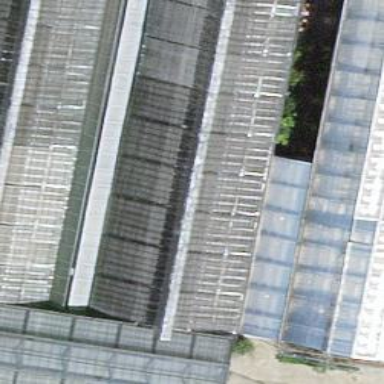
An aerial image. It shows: Area dedicated to greenhouse horticulture.